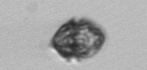
Label: Kryptoperidinium_triquetrum